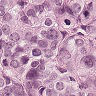
Metastatic tissue present: yes